Question: I'm trying to access the data in the .factory file named 'app.factory.js'. That part looks like this:
'''
.factory('avengersService', function ($log) {
return {
refresh: function () {
$log.info('Executed refresh()');
},
getAvengers: function() {
console.log('getting data');
var avengers = [
{
'Name': 'Iron Man',
'Real Name': 'Anthony "Tony" Edward Stark',
'Member Since': '1963',
'Notes': 'Founder of original roster. Joined West Coast Branch in West Coast Avengers vol. 2 #1 (1984). Expelled for Armor War (1987). Current member of the main Avengers team.'
},
{
'Name': 'Thor',
'Real Name': 'Thor Odinson (a.k.a. Dr. Donald Blake, Sigurd Jarlson, Jake Olsen, Odinson)',
'Member Since': '1963',
'Notes': 'Former member of the main Avengers team.',
},
{
'Name': 'Ant-Man',
'Real Name': 'Dr. Henry Jonathan "Hank" Pym',
'Member Since': '1963',
'Notes': 'Became Giant-Man in Avengers #2 (1963), Goliath in Avengers #28 (1966), and Yellowjacket in Avengers #59 (1969). Expelled as Yellowjacket in Avengers #213 (1981). Joined West Coast Branch as Doctor Pym in West Coast Avengers #21 (1988). Became The Wasp in Mighty Avengers #21 (March 2009). He is one of only two members, the other being Kelsey Leigh (Captain Britain), who have Avengers status in both their civilian and superhero guises. Formerly the head of the Avengers Academy, former member of the Secret Avengers and formerly the leader of the Avengers A.I. Squad. Currently merged with Ultron.',
}
]
console.log('getting data DONE');
}
}
})
'''
In my controller file 'app.controller.js', I would like to retrieve that data:
'''
function AvengersController(avengersService, logger) {
var vm = this;
vm.avengers = [];
vm.getAvengers = getAvengers;
vm.title = 'Avengers';
activate();
function activate() {
return getAvengers().then(function() {
logger.info('Activated Avengers View');
});
}
function getAvengers() {
return avengersService.getAvengers().then(function(data) {
vm.avengers = data;
return vm.avengers;
});
}
}
'''
This is what the console is currently showing:

Some tips right now would be great!
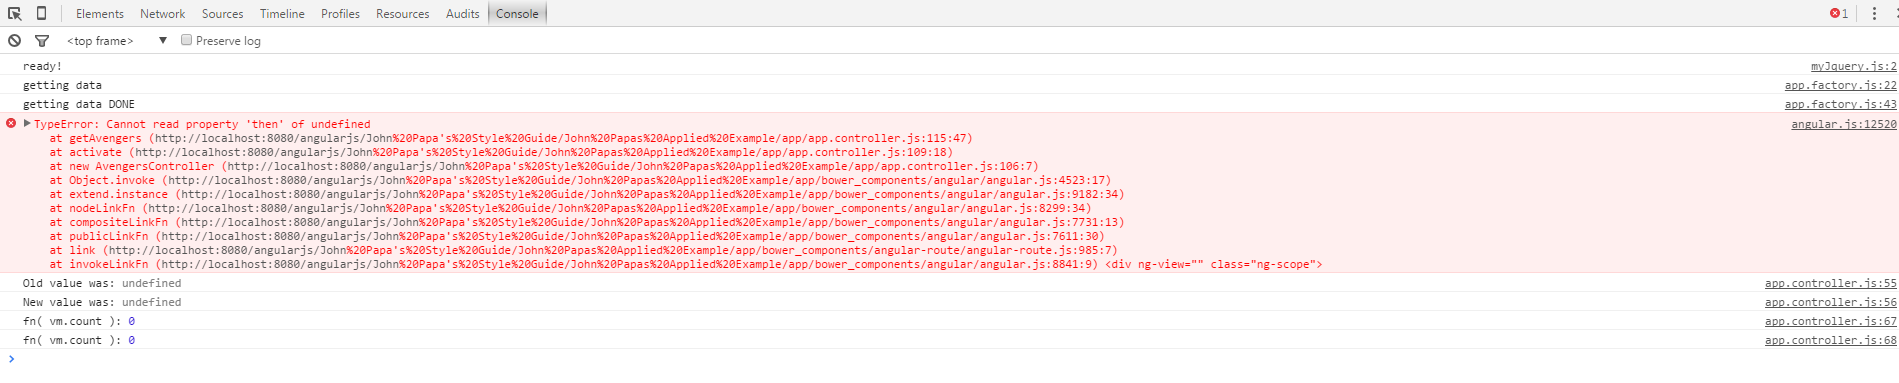
Answer: Change 'getAvengers' function at the factory to:
'''
getAvengers: function() {
return [
{
'Name': 'Iron Man',
'Real Name': 'Anthony "Tony" Edward Stark',
'Member Since': '1963',
'Notes': 'Founder of original roster. Joined West Coast Branch in West Coast Avengers vol. 2 #1 (1984). Expelled for Armor War (1987). Current member of the main Avengers team.'
},
{
'Name': 'Thor',
'Real Name': 'Thor Odinson (a.k.a. Dr. Donald Blake, Sigurd Jarlson, Jake Olsen, Odinson)',
'Member Since': '1963',
'Notes': 'Former member of the main Avengers team.',
},
{
'Name': 'Ant-Man',
'Real Name': 'Dr. Henry Jonathan "Hank" Pym',
'Member Since': '1963',
'Notes': 'Became Giant-Man in Avengers #2 (1963), Goliath in Avengers #28 (1966), and Yellowjacket in Avengers #59 (1969). Expelled as Yellowjacket in Avengers #213 (1981). Joined West Coast Branch as Doctor Pym in West Coast Avengers #21 (1988). Became The Wasp in Mighty Avengers #21 (March 2009). He is one of only two members, the other being Kelsey Leigh (Captain Britain), who have Avengers status in both their civilian and superhero guises. Formerly the head of the Avengers Academy, former member of the Secret Avengers and formerly the leader of the Avengers A.I. Squad. Currently merged with Ultron.',
}
]
}
'''
And your controller to:
'''
function AvengersController( avengersService, logger ) {
var vm = this;
vm.avengers = [];
vm.title = 'Avengers';
activate();
function activate() {
vm.avengers = avengersService.getAvengers();
}
}
'''
Your factory hasn't any callback, and since you only need to get that data from the factory, that's all you have to do.